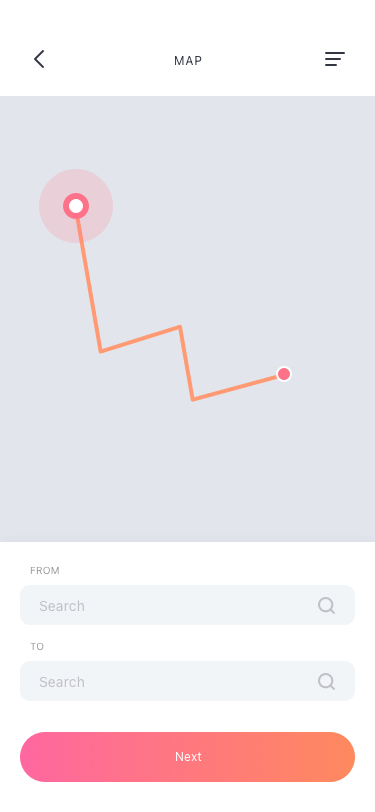
Text in this UI design:
TO
FROM
MAP